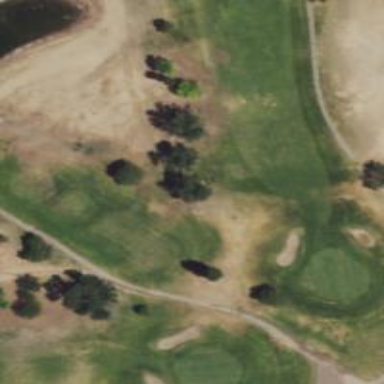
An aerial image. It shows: Golf tee.